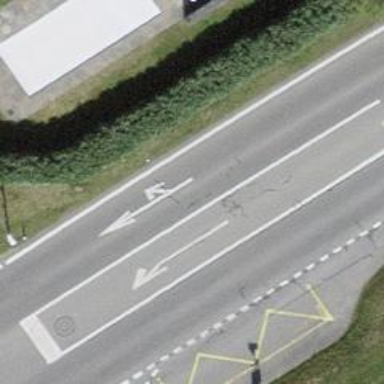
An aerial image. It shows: Public transport stop position.